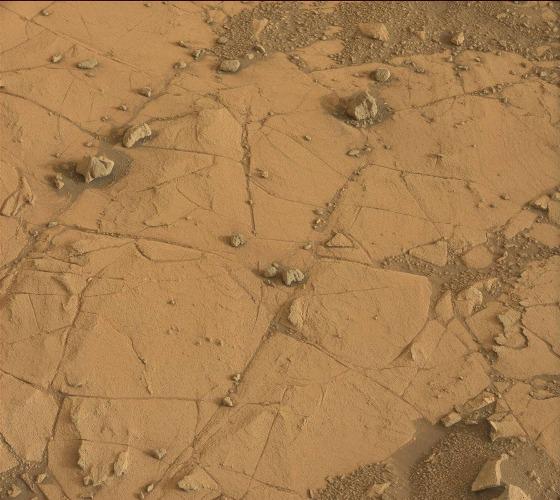
Terrain classes present: Bedrock, Gravel / Sand / Soil, Rock, Shadow